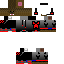
A male skeleton skin with dark skin, wearing brown helmet dressed in a red hoodie and red pants, featuring a closed mouth.